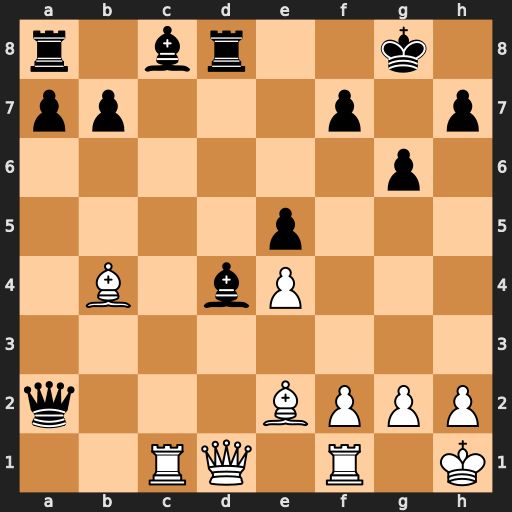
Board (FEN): r1br2k1/pp3p1p/6p1/4p3/1B1bP3/8/q3BPPP/2RQ1R1K
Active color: w
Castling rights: -
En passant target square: -
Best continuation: Bc4 Qb2 Rb1